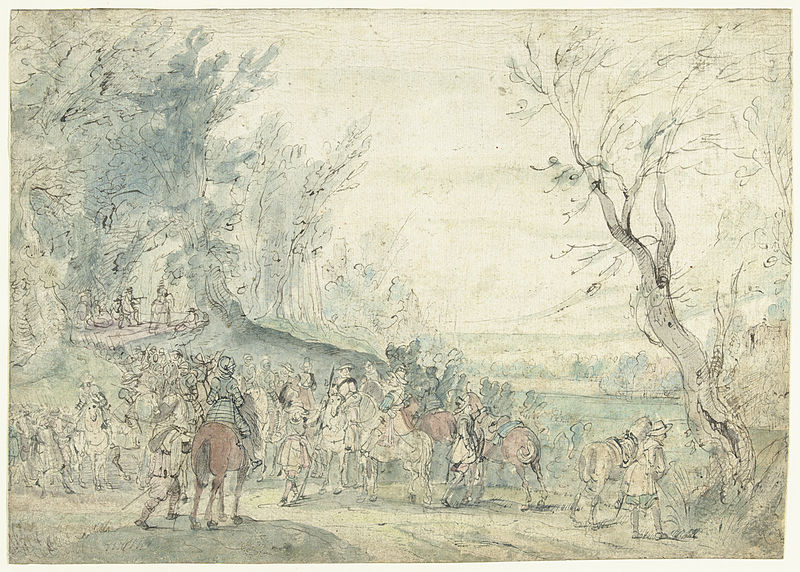
Titel: Gewapende ruiters bij een boszoom
Künstler: Hermitage Meester
Standort: Amsterdam
Institution: Rijksmuseum
Schlagwörter: baum, himmel, aquarell, bäume, grün, landschaft, fussgänger, straße, zeichnung, weg, fest, leute, hügel, gehen, wald, pferd, reiter, lanze, tusche, ritter, rüstung, duell, lanzen, im grünen, sthen, zu fuß